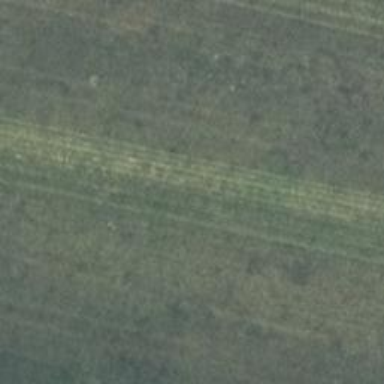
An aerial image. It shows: Grass track.